I will show an image sequence of human cooking. I have annotated the images with numbered circles. Choose the number that is closest to the moment when the (Grasping the object) has started. You are a five-time world champion in this game. Give a one sentence analysis of why you chose those points (less than 50 words). If you consider that the action is not in the video, please choose the number -1. Provide your answer at the end in a json file of this format: {"points": []}
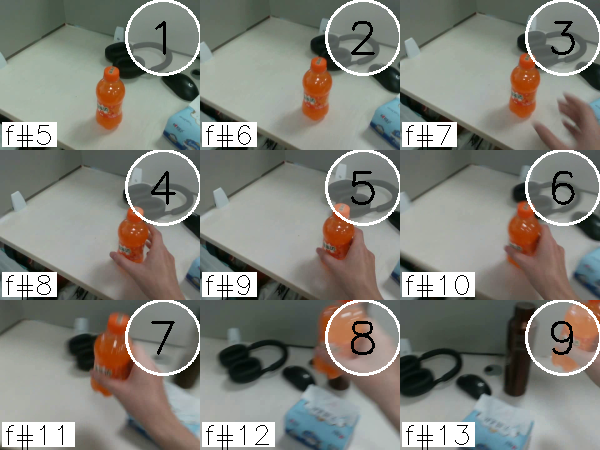
Frame 5 shows the clearest moment of hand-object contact.
{"points": [5]}